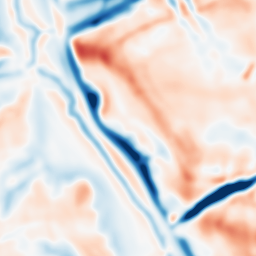
Category: multiscale
Decomposition family: dog
Decomposition parameters: sigma_low: 3
sigma_high: 10
Upsampling method: lanczos
Upsampling parameters: scale: 4
Upsampling scale: 4